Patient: sex M, age 58
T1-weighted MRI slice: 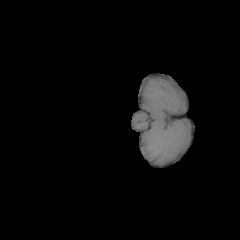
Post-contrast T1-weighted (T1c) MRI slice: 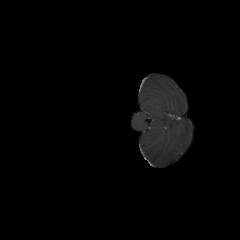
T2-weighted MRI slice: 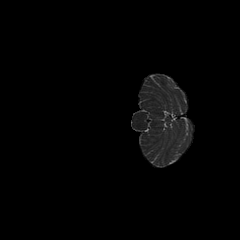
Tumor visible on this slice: no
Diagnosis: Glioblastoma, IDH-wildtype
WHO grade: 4